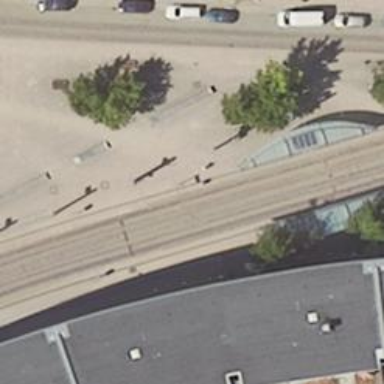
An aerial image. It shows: Public transport stop position.